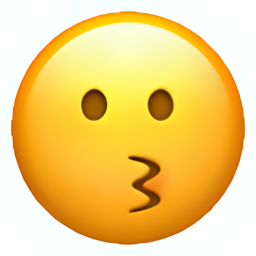
Name: kissing face
Emoji: 😗
Group: Smileys & Emotion
Sub-group: face-affection